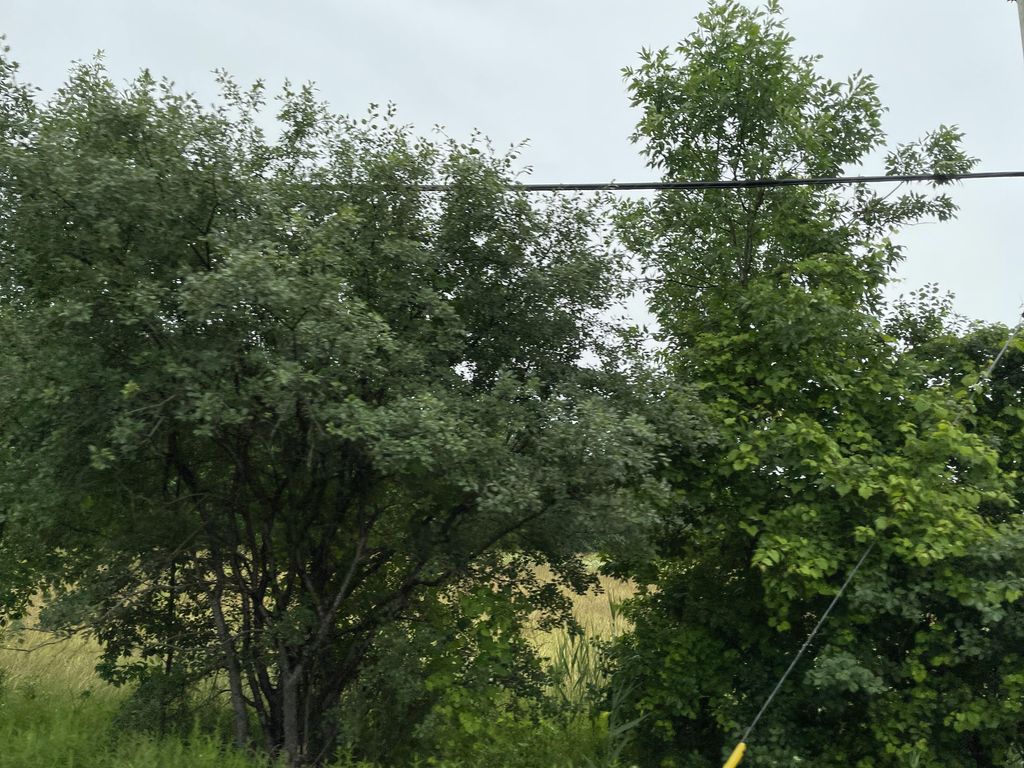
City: kitchener-waterloo